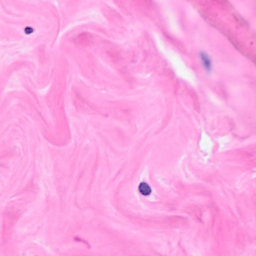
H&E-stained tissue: Breast